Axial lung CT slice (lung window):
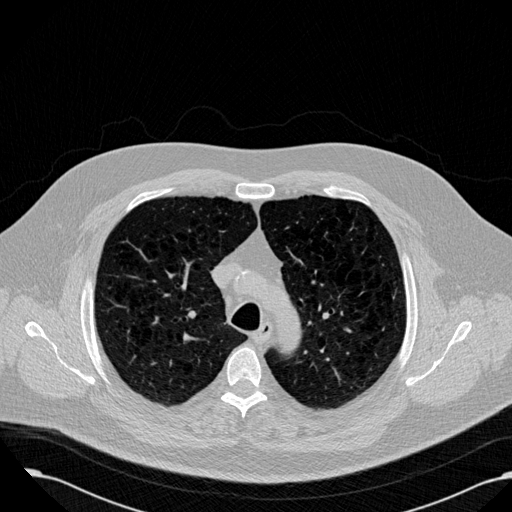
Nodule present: no